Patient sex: F
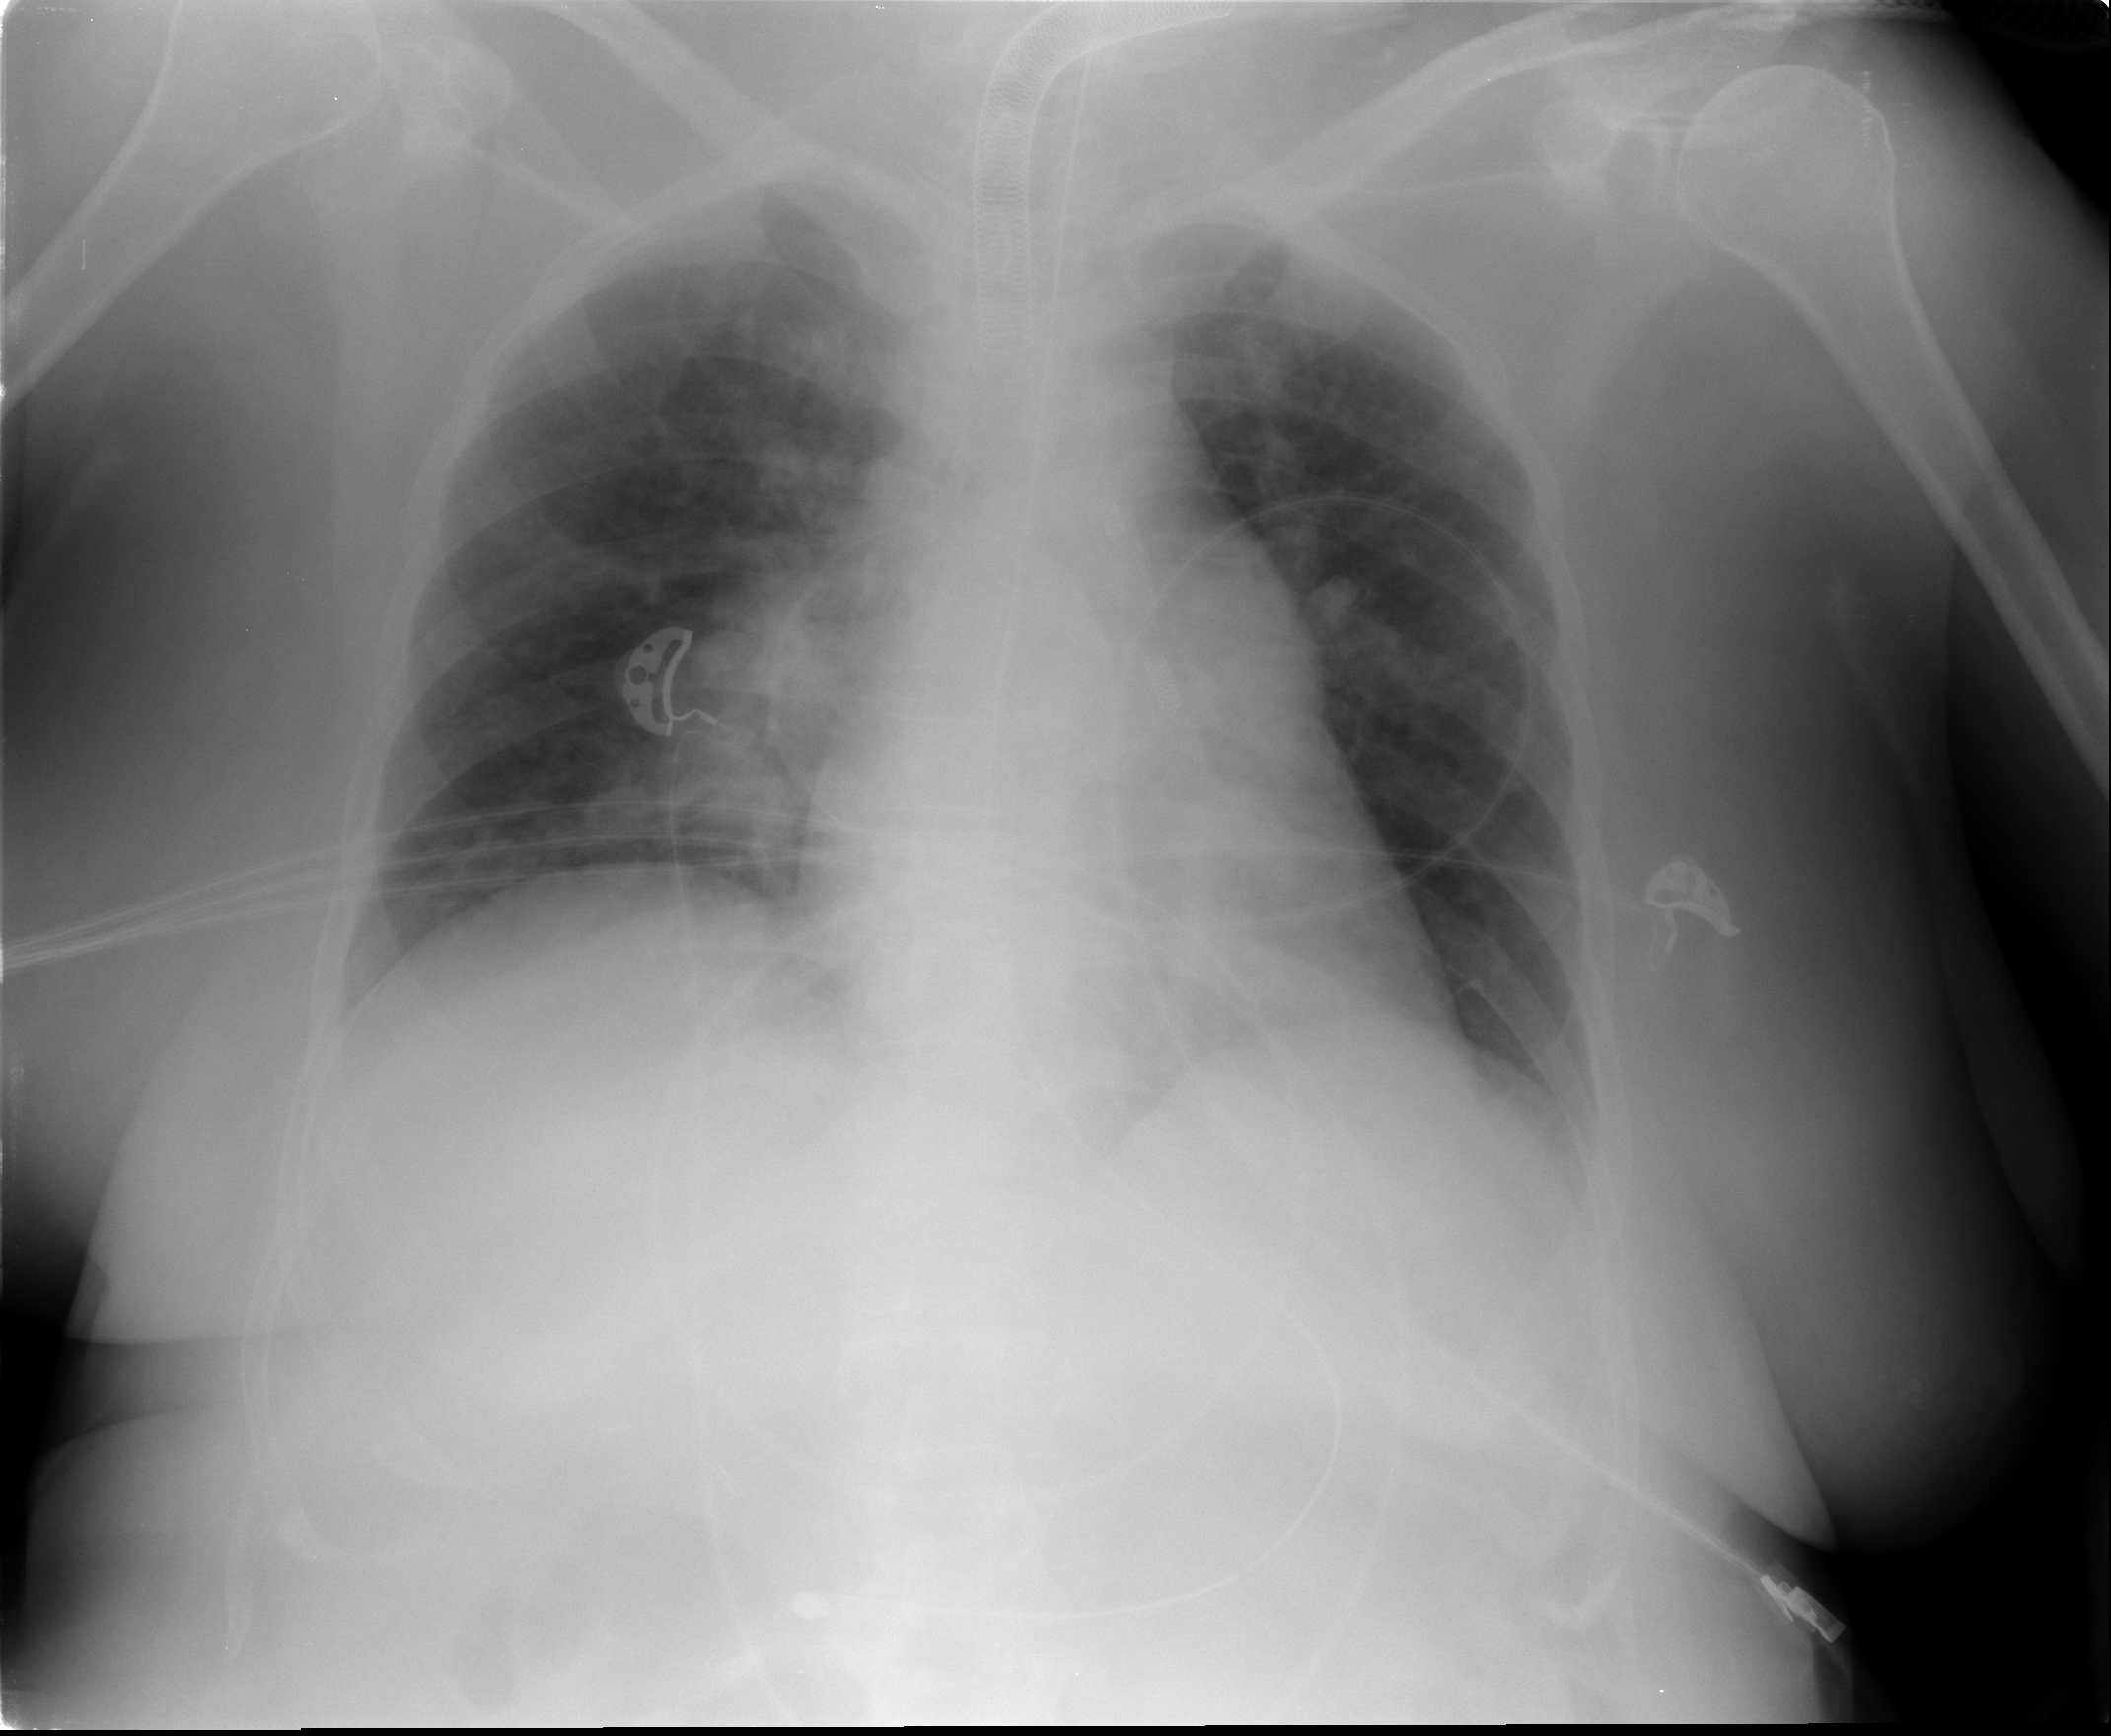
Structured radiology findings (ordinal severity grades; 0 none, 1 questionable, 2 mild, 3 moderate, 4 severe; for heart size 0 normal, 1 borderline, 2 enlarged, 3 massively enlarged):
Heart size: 0
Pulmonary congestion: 0
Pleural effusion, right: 0
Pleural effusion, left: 0
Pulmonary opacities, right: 3
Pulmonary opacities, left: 0
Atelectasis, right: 0
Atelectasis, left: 0